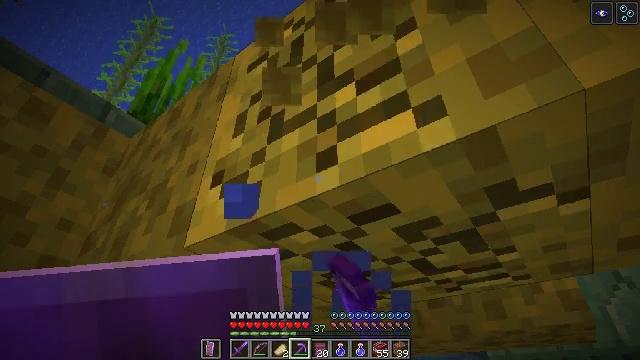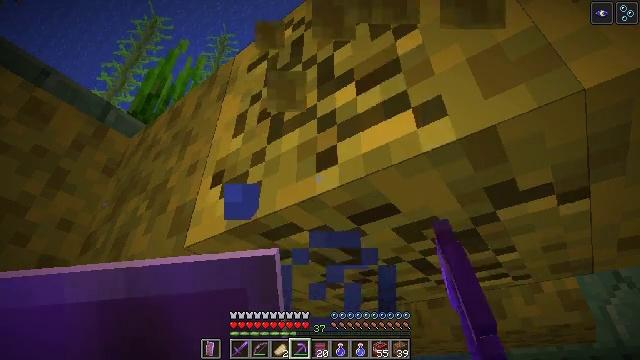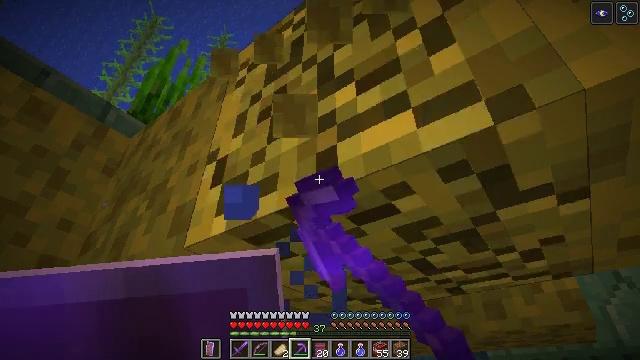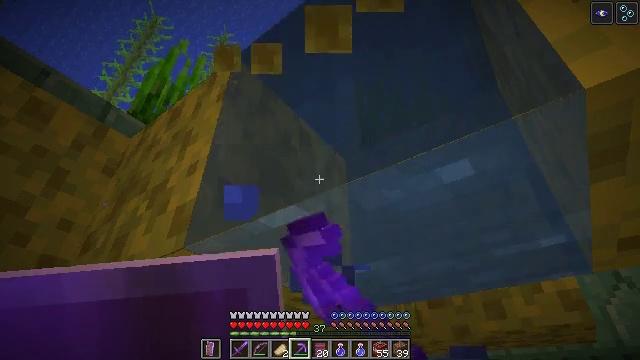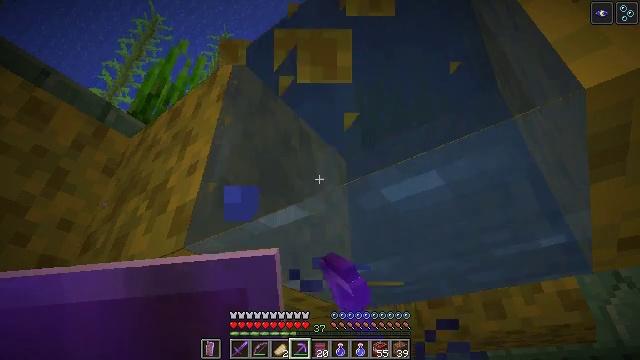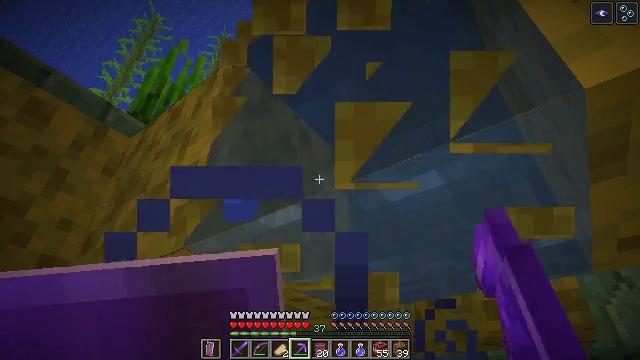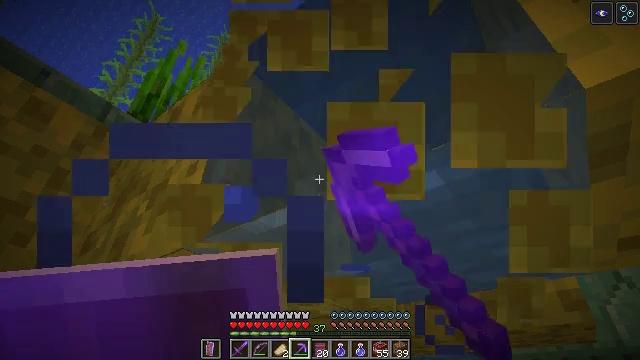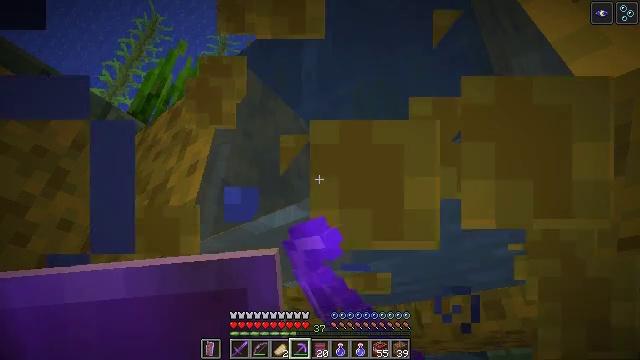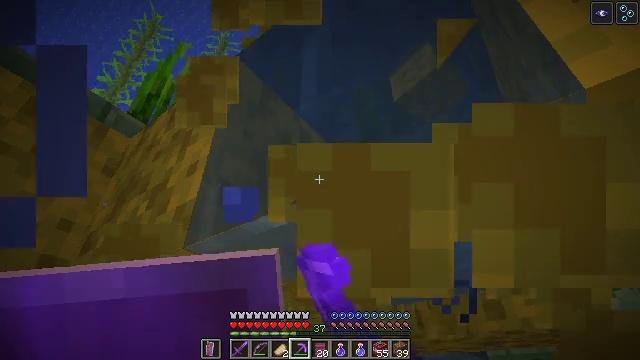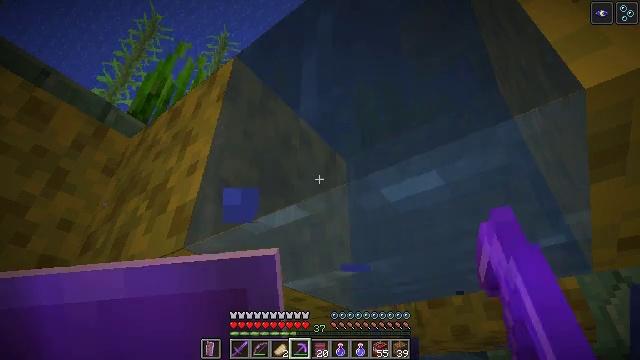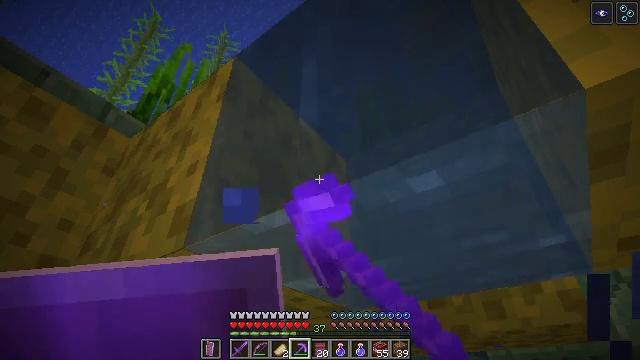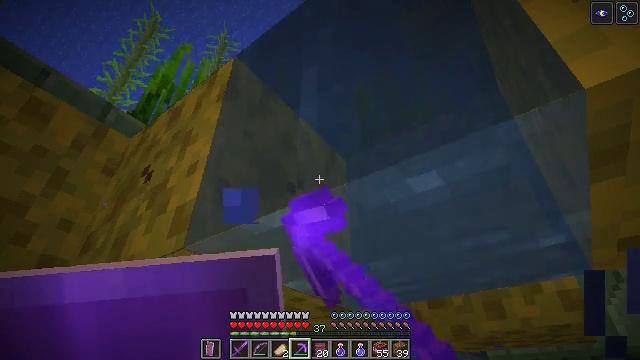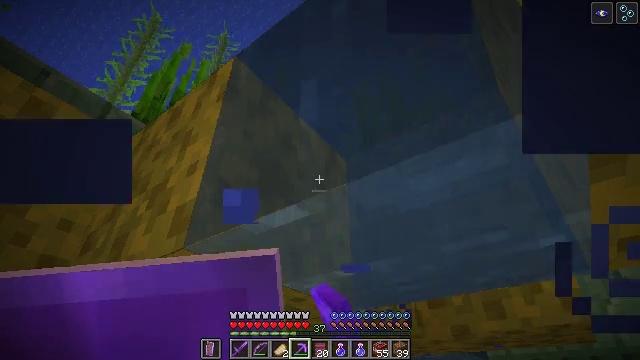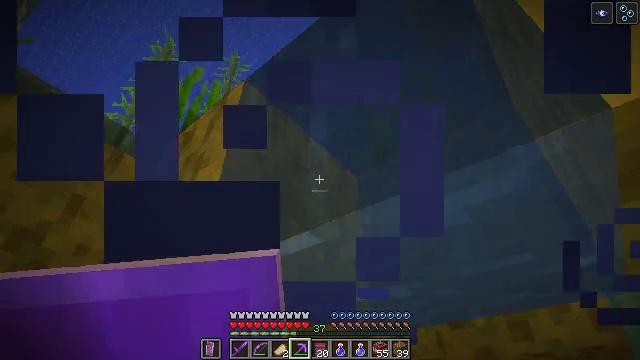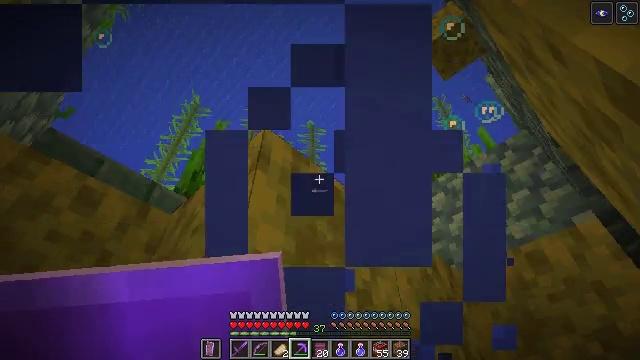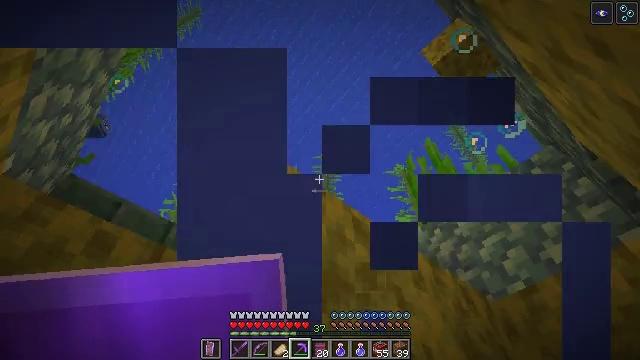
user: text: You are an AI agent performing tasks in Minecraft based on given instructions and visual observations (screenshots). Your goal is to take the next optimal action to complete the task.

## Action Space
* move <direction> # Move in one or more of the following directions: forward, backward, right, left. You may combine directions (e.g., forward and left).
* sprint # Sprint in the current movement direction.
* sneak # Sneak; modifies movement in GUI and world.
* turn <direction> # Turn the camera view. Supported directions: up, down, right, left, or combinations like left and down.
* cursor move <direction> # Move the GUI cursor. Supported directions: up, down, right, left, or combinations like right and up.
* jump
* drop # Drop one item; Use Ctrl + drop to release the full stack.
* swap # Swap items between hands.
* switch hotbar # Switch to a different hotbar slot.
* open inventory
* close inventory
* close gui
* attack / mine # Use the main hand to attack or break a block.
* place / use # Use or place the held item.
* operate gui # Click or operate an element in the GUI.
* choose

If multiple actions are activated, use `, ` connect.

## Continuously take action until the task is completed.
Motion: motion action
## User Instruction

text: Destroy the wet sponge to pick it up.
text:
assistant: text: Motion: attack / mine
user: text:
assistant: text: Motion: attack / mine
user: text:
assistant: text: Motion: attack / mine
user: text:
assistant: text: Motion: attack / mine
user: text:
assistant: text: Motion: attack / mine
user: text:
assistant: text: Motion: attack / mine
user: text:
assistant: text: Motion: attack / mine
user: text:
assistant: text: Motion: attack / mine
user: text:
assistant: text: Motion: attack / mine
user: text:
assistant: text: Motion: attack / mine
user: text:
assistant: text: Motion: attack / mine
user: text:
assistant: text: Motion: no_op
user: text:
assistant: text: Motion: turn left and up, jump
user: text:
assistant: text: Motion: move forward, turn left and up, jump
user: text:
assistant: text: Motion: move forward, turn left and up, jump
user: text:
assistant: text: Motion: move forward, turn left and up, jump
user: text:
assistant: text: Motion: move forward, turn left and up, jump
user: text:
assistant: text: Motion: move forward, turn left and up, jump
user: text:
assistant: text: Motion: turn left, jump
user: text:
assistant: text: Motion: jump
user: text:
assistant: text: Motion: jump
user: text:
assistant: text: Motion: jump
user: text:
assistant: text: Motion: jump
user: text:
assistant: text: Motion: jump
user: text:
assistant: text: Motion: jump
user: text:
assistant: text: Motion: jump
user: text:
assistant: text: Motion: jump
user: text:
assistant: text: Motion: turn left and down
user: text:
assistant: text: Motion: turn left and down
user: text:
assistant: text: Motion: turn left and down